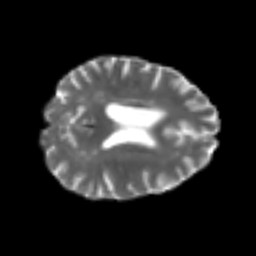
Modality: T2w
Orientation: axial
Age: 53
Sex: male
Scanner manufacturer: siemens
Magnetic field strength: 3 T
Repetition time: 4.987 s
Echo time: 0.0792 s